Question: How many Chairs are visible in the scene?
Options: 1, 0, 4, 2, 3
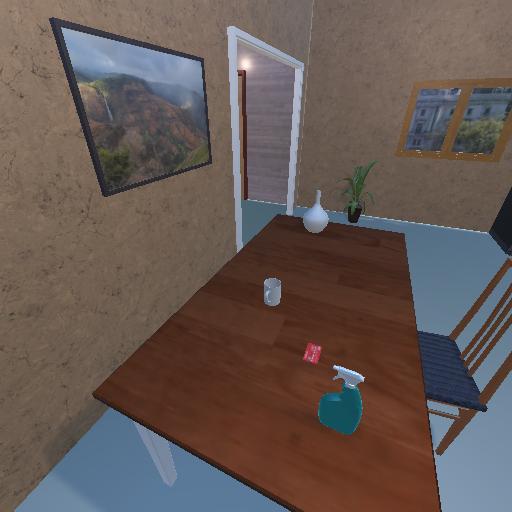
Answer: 1